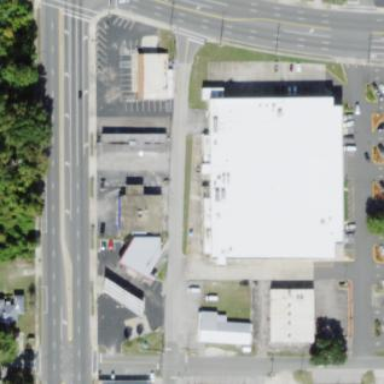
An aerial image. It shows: Supermarket located in building.